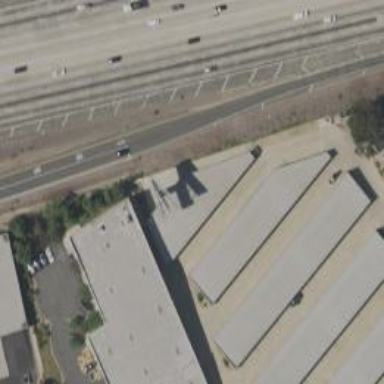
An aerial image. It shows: Warehouse building used for warehousing.